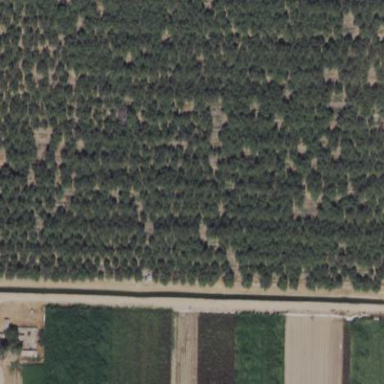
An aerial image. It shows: Almond orchard with rows of almond trees.